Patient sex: F
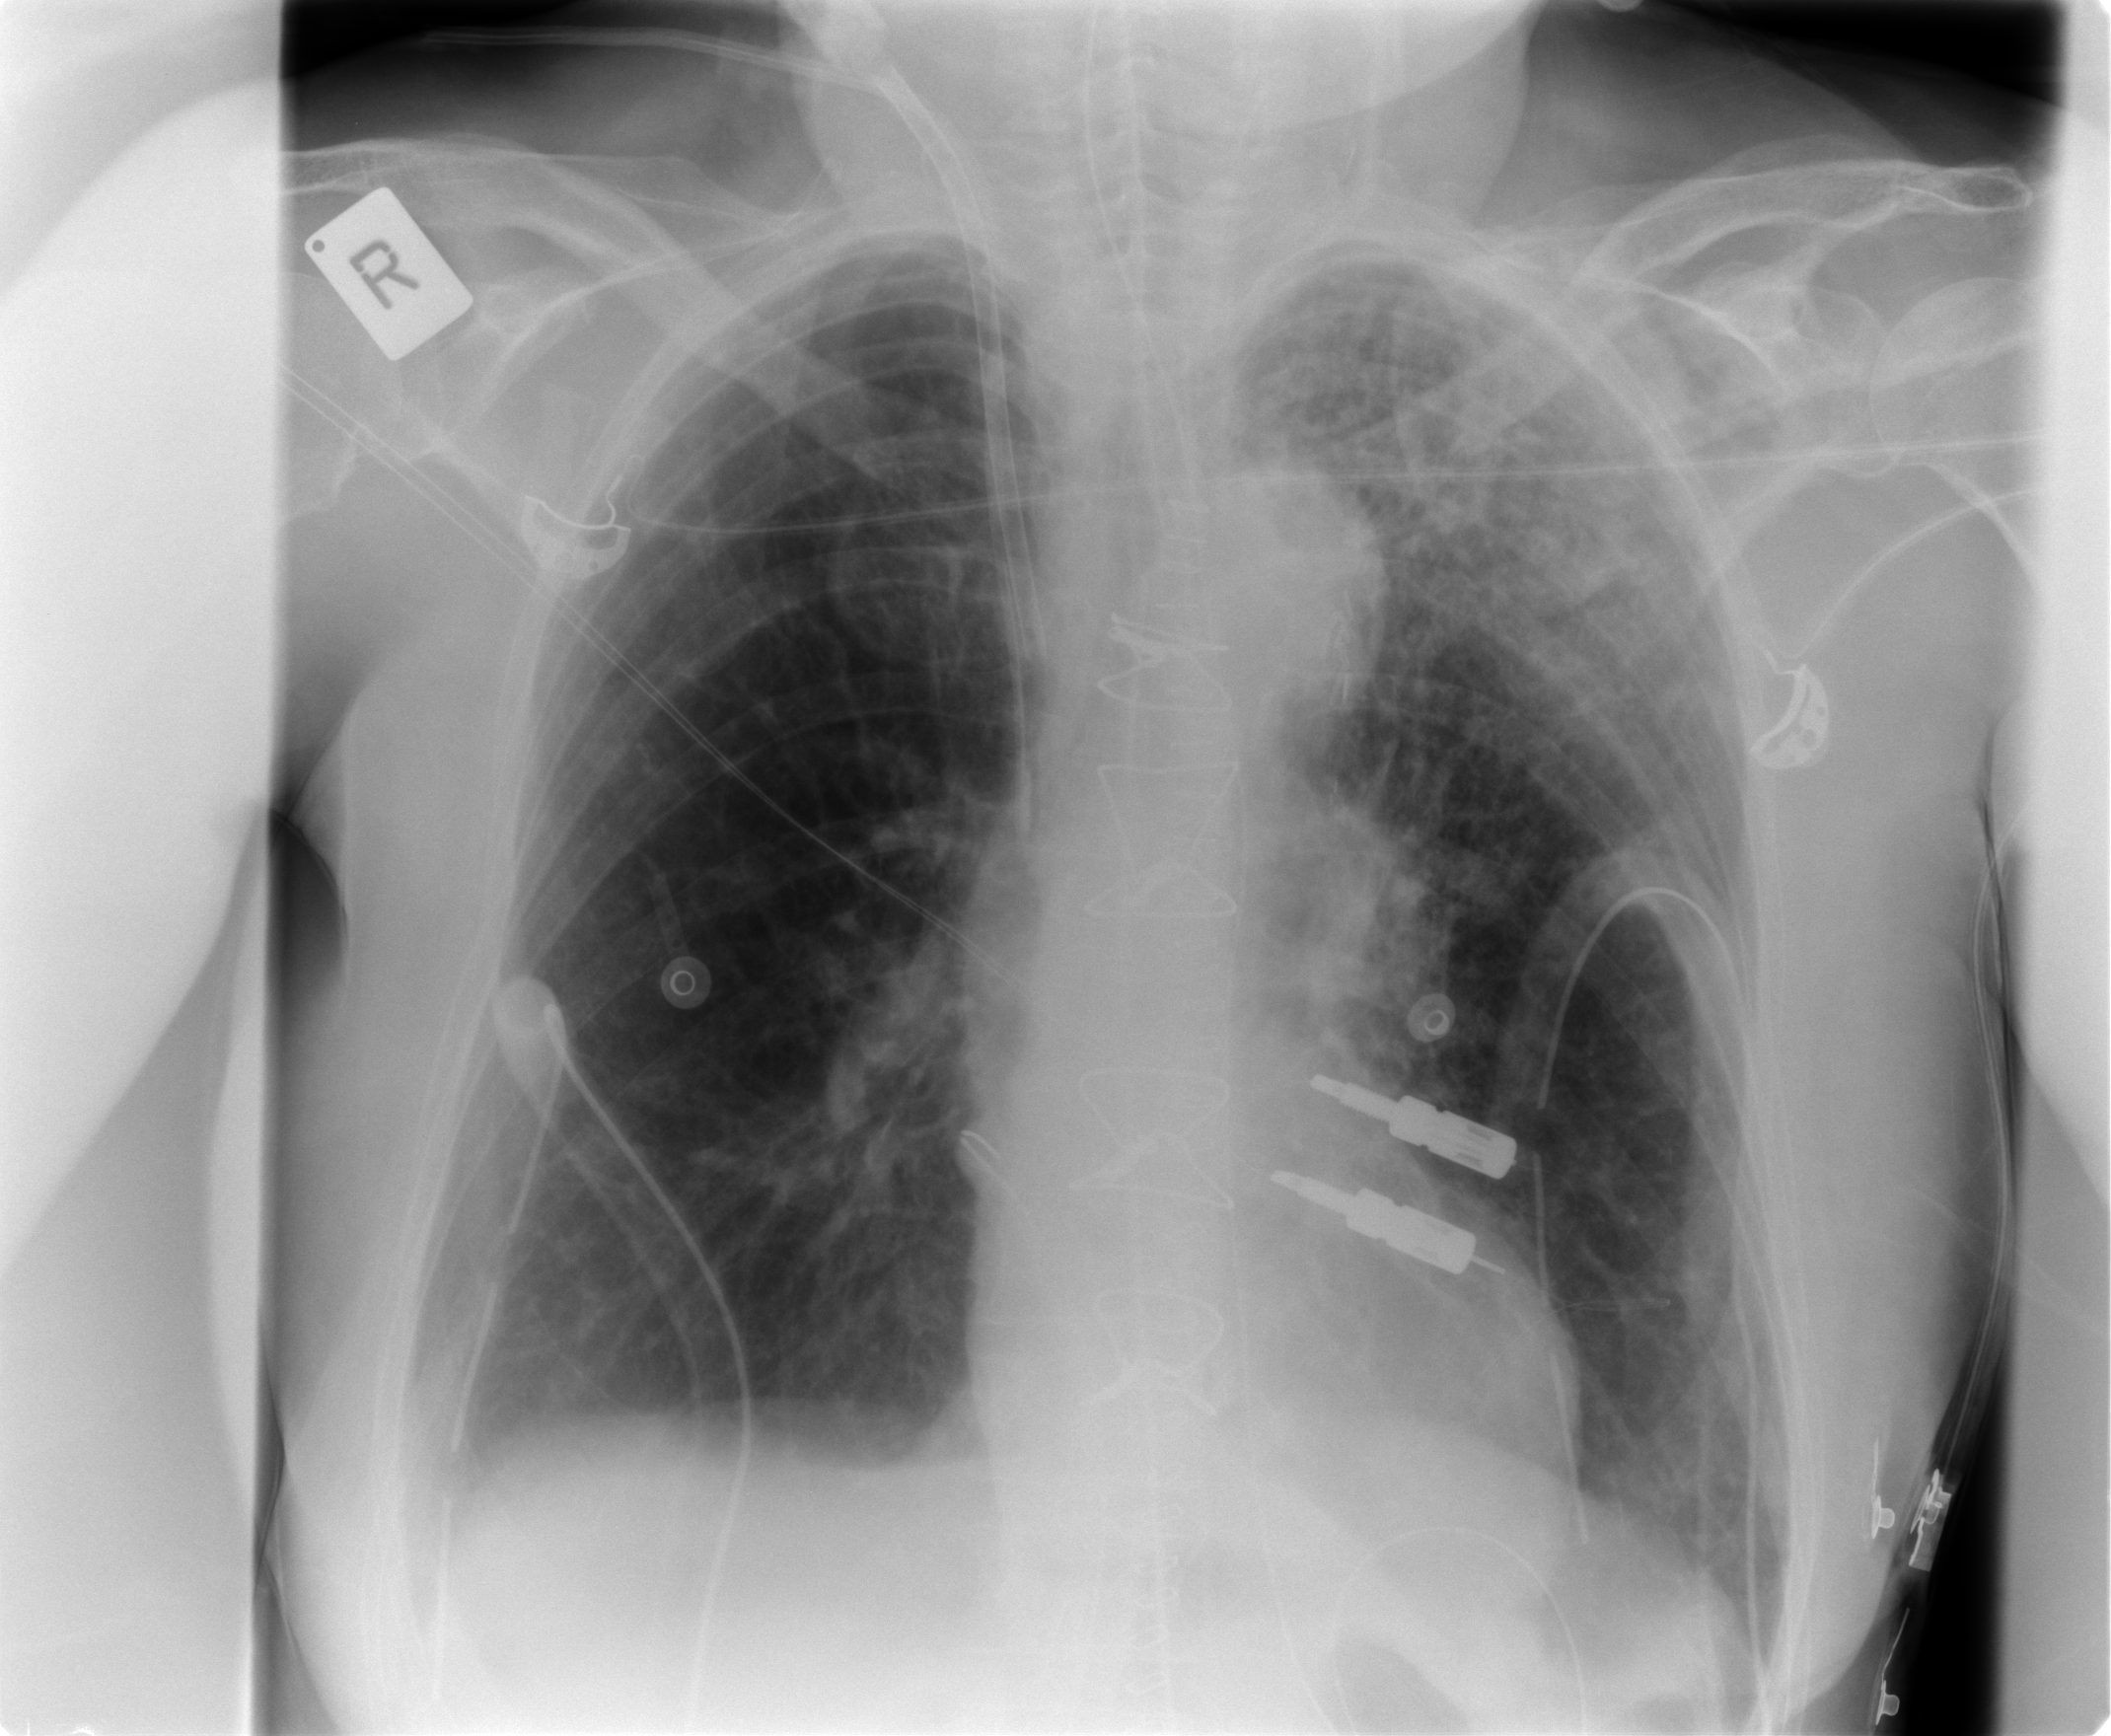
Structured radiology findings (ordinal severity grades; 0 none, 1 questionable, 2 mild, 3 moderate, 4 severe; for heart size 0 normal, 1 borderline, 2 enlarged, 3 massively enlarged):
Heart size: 0
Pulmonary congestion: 0
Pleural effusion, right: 2
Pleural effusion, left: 1
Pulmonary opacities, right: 0
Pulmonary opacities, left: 3
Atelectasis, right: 0
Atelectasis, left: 0